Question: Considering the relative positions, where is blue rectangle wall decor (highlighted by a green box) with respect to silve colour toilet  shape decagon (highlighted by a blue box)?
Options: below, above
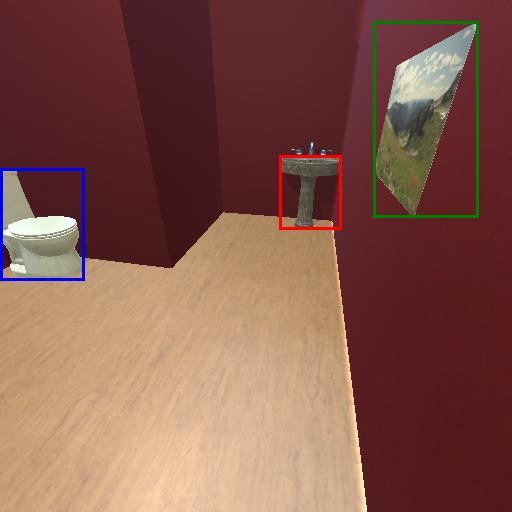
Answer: below